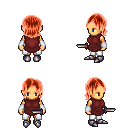
a pixel art fantasy rpg character, female body template, human, tanned skin, maroon tunic, white pants, red long bangs hairstyle, white cloth bracers, metal boots, dagger, four views (front, back, left, right), 2x2 character sprite sheet, small pixel art, hard edges, no anti-aliasing